Field crop: tomato
Growth stage: 1
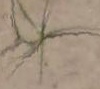
Species: cyperus